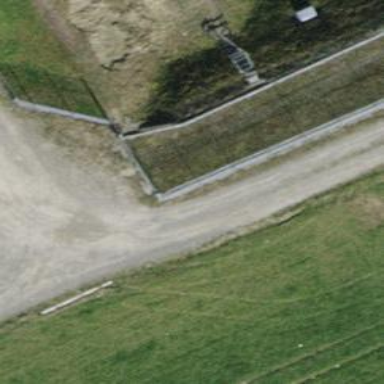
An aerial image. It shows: Gate.